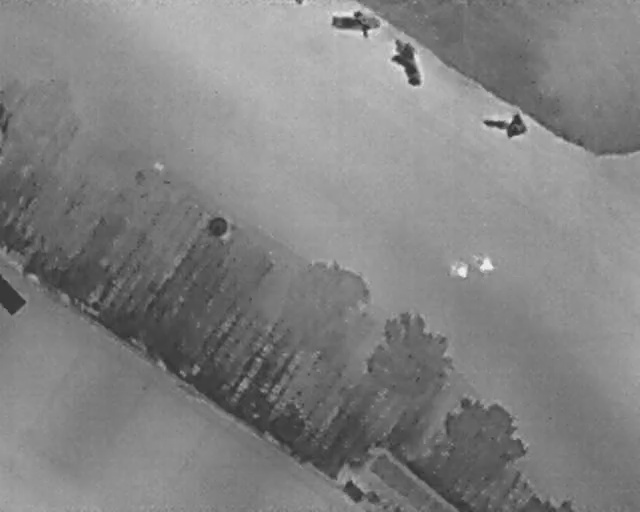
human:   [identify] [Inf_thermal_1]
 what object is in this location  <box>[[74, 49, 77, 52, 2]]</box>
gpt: <ref>1 large person at the right</ref>